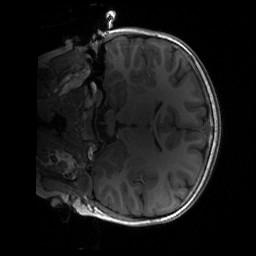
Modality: T1w
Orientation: coronal
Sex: male
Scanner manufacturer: siemens
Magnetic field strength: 3 T
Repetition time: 1.9 s
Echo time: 0.00243 s